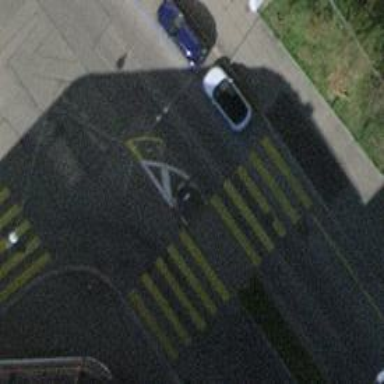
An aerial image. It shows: Paved crossing footway.